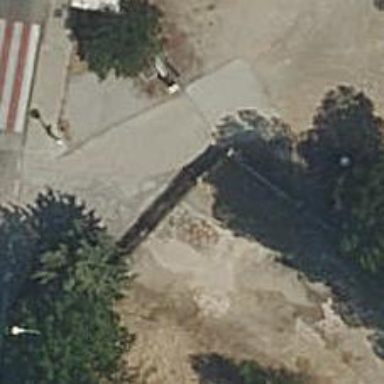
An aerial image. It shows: Gate.